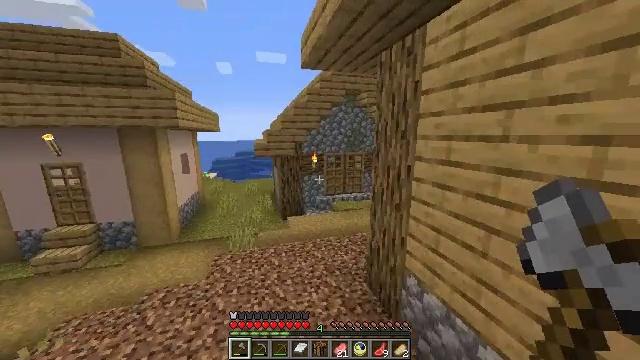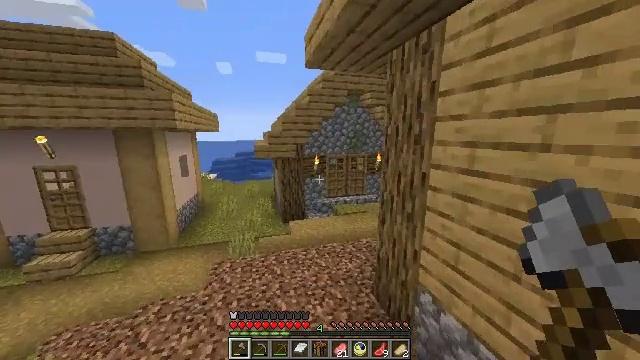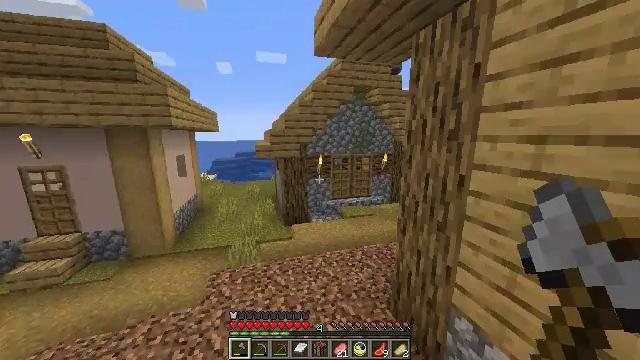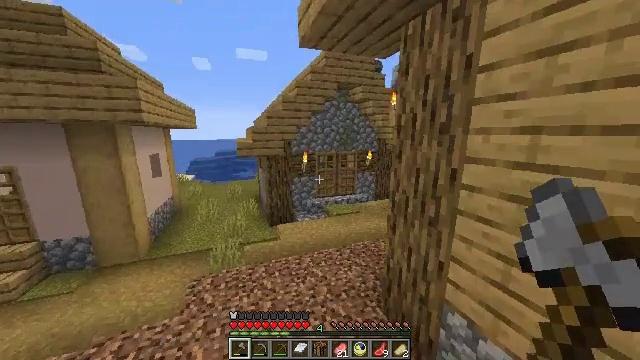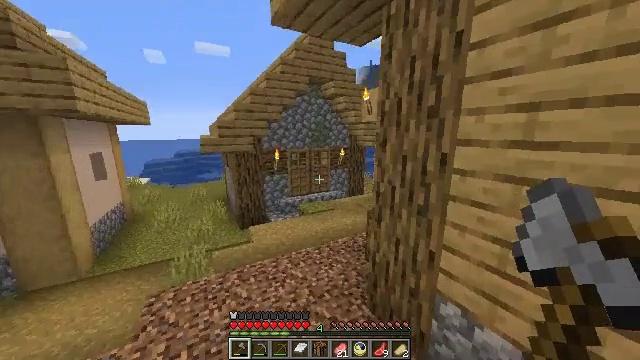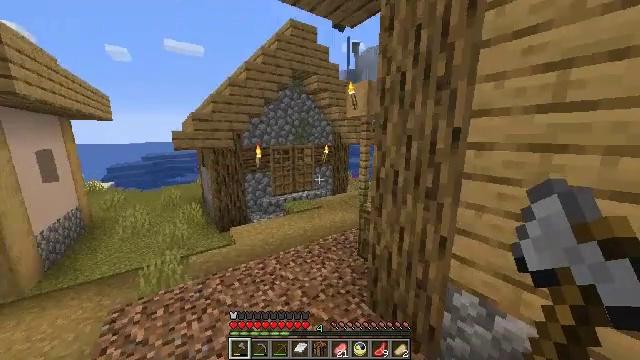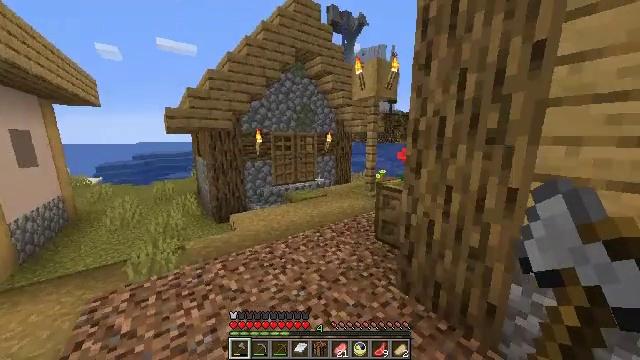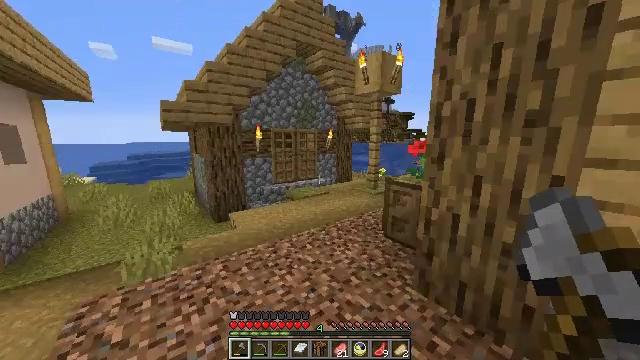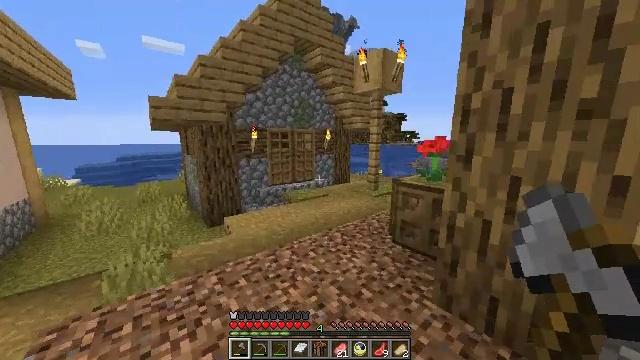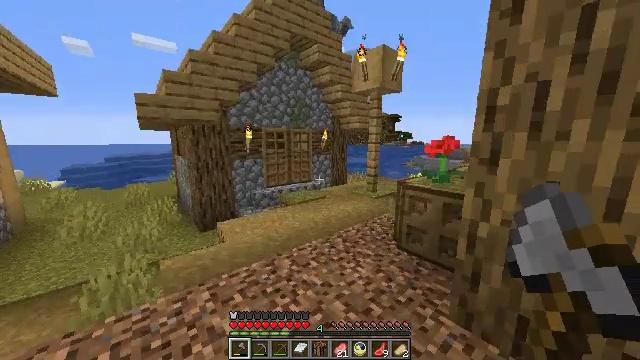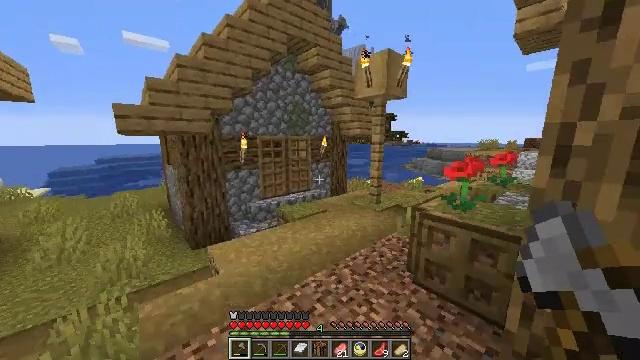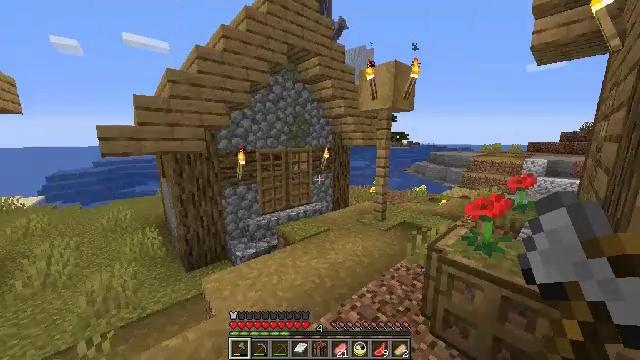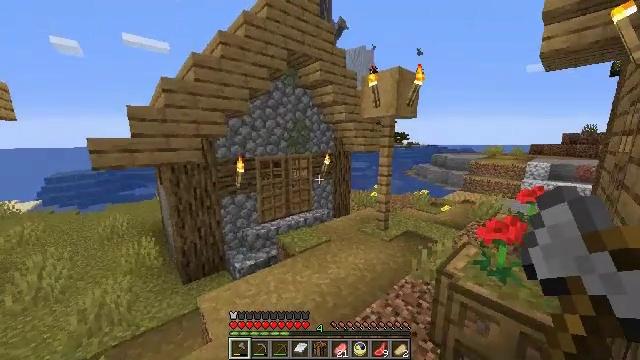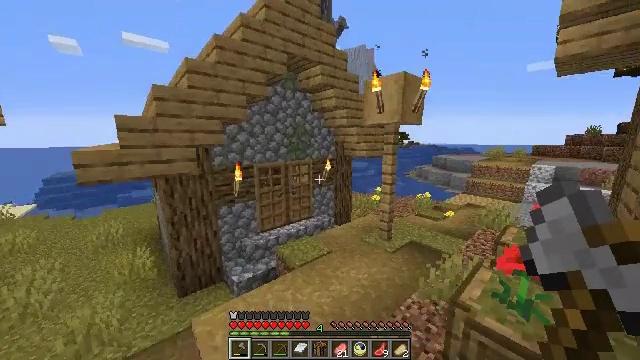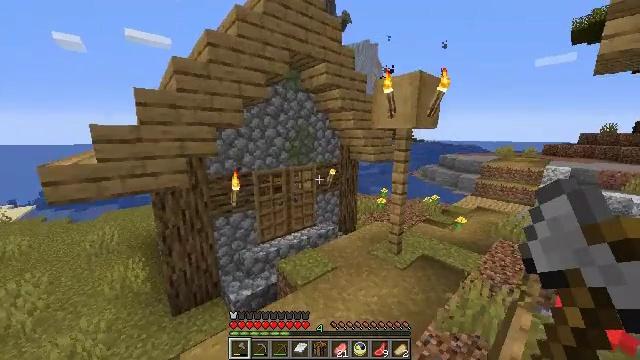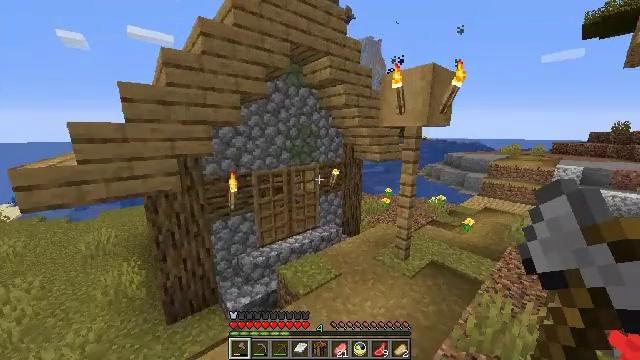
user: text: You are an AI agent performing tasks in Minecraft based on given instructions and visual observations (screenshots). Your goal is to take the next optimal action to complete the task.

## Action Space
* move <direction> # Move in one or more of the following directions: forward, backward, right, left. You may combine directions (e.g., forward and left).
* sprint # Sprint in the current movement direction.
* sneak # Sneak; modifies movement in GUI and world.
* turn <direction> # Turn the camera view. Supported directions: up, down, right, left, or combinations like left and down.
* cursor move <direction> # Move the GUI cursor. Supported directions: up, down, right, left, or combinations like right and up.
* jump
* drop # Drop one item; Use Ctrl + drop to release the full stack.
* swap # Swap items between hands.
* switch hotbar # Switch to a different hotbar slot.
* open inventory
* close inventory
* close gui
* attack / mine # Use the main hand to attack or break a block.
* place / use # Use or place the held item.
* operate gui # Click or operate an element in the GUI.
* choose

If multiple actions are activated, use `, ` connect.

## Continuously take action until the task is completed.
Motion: motion action
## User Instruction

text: Break the bookshelf for books.
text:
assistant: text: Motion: move forward and move left, jump
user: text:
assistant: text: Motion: move forward and move left, jump
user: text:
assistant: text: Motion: move forward and move left, turn right, jump
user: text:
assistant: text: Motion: move forward and move left, turn right
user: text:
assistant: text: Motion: move forward and move left, turn right
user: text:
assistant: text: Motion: move forward and move left, sprint, turn right
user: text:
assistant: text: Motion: move forward
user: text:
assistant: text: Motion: move forward, turn right
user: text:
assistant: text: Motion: move forward, turn right
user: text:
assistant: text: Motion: move forward, sprint, turn right, jump
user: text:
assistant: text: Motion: move forward, sprint, jump
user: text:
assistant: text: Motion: move forward, sprint, jump
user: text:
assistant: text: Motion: move forward, sprint, jump
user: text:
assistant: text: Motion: move forward, sprint, jump
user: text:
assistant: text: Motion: move forward, sprint, jump
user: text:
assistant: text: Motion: move forward, sprint
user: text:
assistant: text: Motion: move forward, sprint
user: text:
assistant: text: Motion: move forward, sprint
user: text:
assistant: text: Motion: move forward, sprint, turn left
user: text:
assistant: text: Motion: move forward, sprint, turn left
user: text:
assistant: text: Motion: move forward, sprint
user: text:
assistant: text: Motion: move forward, sprint
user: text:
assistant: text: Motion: move forward, sprint, turn left
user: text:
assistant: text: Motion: move forward and move right, sprint, turn left and up
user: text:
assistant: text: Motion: move forward and move right, sprint, turn left
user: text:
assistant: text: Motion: move forward and move right, sprint, turn left and down, use / place
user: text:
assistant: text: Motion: move forward, sprint, turn left and down, use / place
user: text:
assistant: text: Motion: move forward, sprint, turn left and up
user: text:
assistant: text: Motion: move forward, sprint, turn left
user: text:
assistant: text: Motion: move forward, sprint, use / place